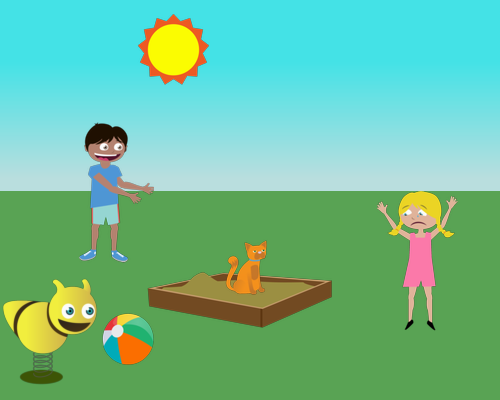
top center there is a small sun under it a happy boy is holding his arms out to a damp box with a cat in it and a panicking woman and to the right bottom left is a spring bee with a beach ball in front of it